Aerial crown-view tile of a tropical tree (Barro Colorado Island, Panama), acquired 20250414:
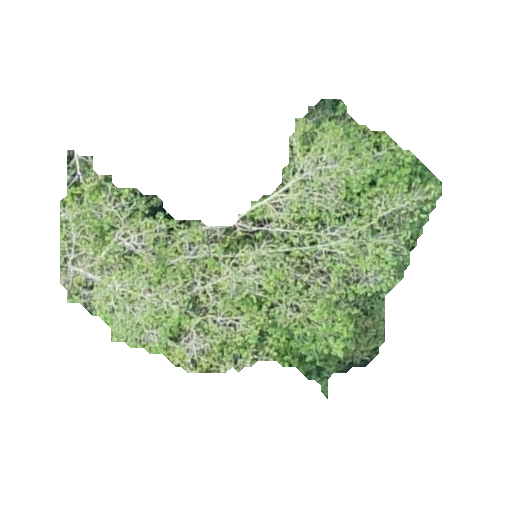
Species: Hura crepitans
GBIF accepted scientific name: Hura crepitans
Crown area: 94.409 m²